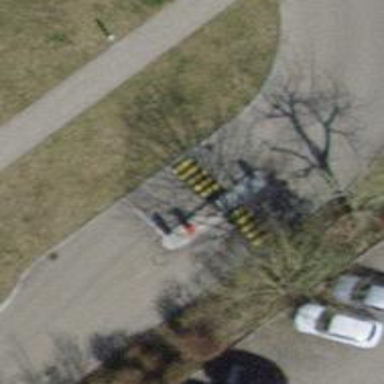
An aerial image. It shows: Lift gate barrier.